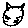
Label: cat